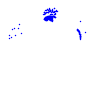
Particle: proton